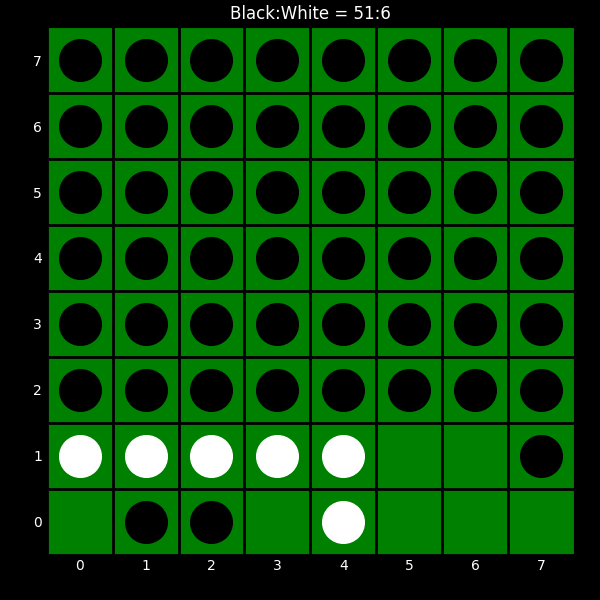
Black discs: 51
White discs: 6